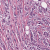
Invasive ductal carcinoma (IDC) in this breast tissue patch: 1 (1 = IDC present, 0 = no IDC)